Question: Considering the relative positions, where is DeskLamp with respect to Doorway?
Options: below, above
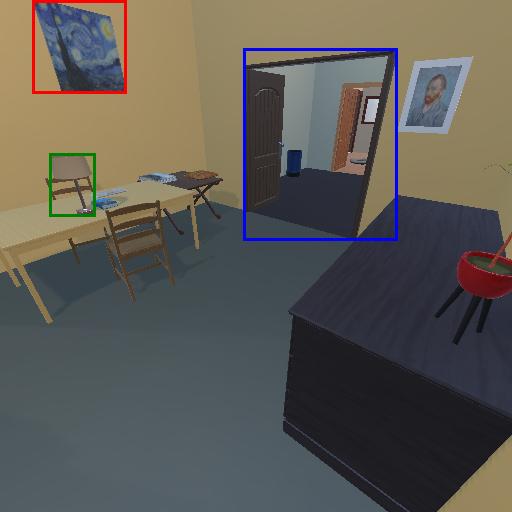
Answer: below